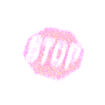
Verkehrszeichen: Stop
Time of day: SunriseSunset
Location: Outdoor (Urban)
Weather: PartlyCloudy
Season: Autumn
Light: Natural